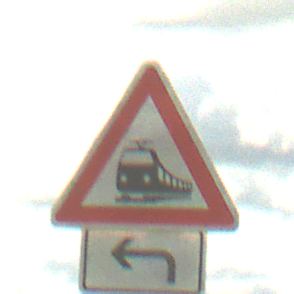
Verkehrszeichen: Bahnuebergang
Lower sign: RichtungsangabeDurchPfeile2
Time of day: Midday
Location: Outdoor (RoadRail)
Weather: PartlyCloudy
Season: NotSpecified
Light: Natural